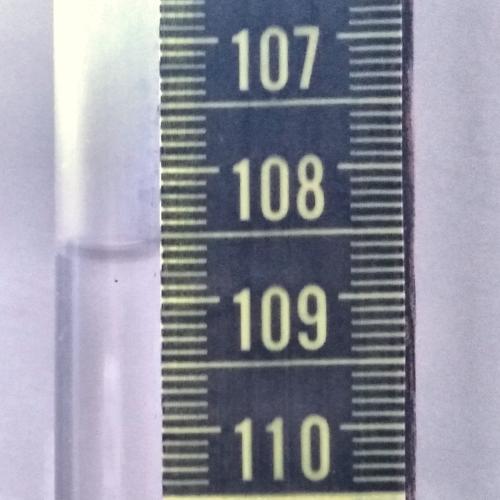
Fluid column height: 108.7 cm